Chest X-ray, PA view. Patient: 17 years old, sex F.
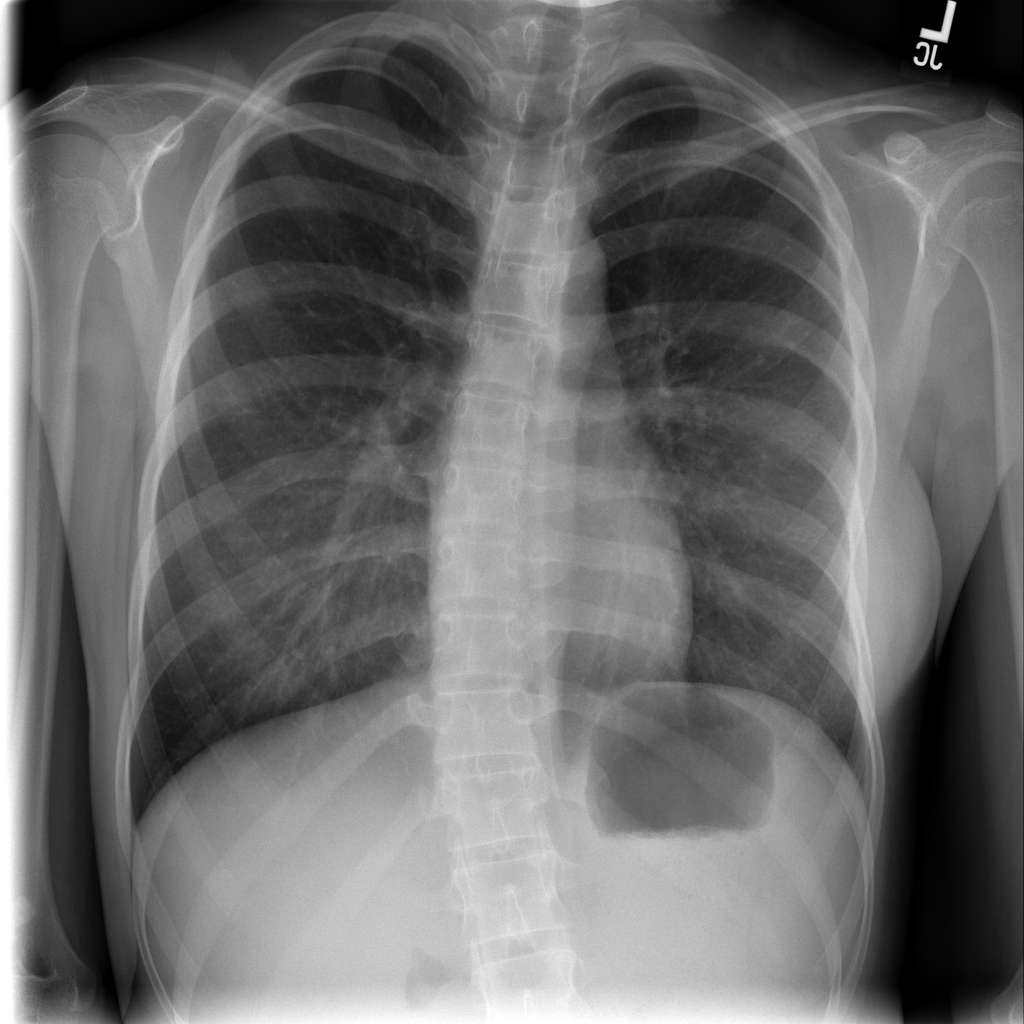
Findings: No Finding